Question: Count the number of objects in the diagram.
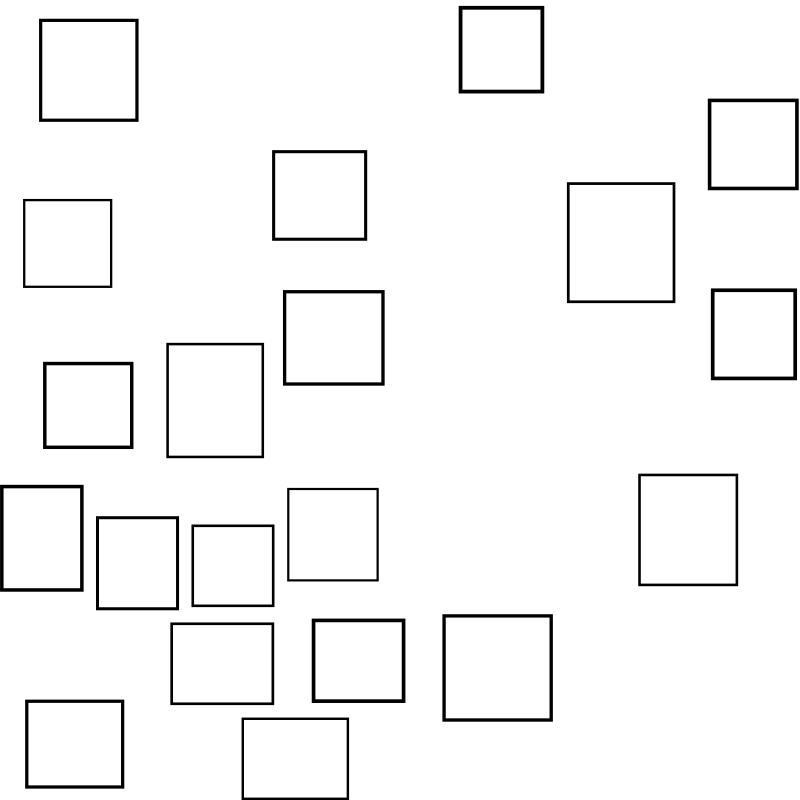
Answer: 20